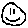
Label: smiley face